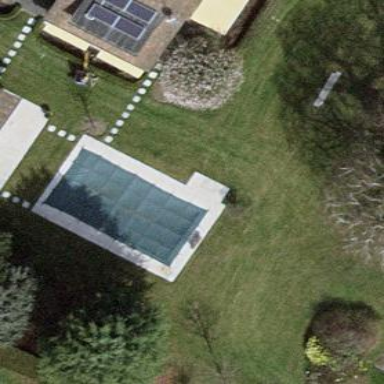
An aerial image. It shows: Swimming pool located in leisure land.